Question: I have a dropdown "ddl_group" list followed by two tags containing controls related to item chosen in the first. One item in ddl_group is and another item is By default, I have set all controls within the two div tags to invisible. They only show up when a group related to them is chosen in ddl_group.
Imagine I choose student in ddl_group. Next, controls within div.stdInfo start to appear one after the other in response to user who makes choices on controls within div.stdInfo. Now the user might want to choose another group i.e. teacher from ddl_group. Therefore, I'll need to make invisible again all controls within div.stdInfo and make visible controls within div.teacherInfo.
Is it possible to make invisible or visible all asp.net controls within a certain tag (e.g. div tag) in one place rather than setting them individually?

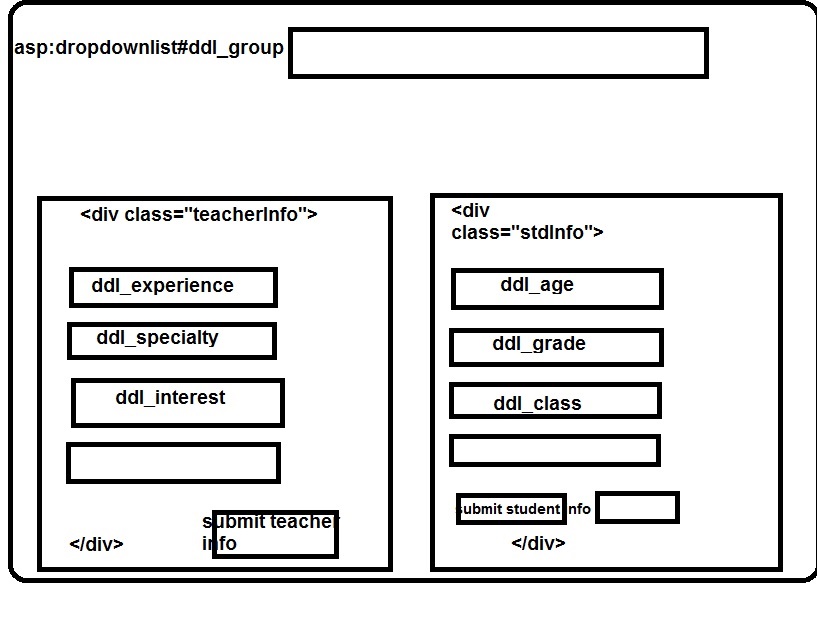
Answer: You can place your div in
<URL>
then you can make it
> pnlName.Visible=true; or pnlName.Visible=false;
when ever you want or
you can use Div with
> runat="server"
attribute so that it is accessible in code page
their you can do it like
> divname.Visible=true; divname.Visible=false;